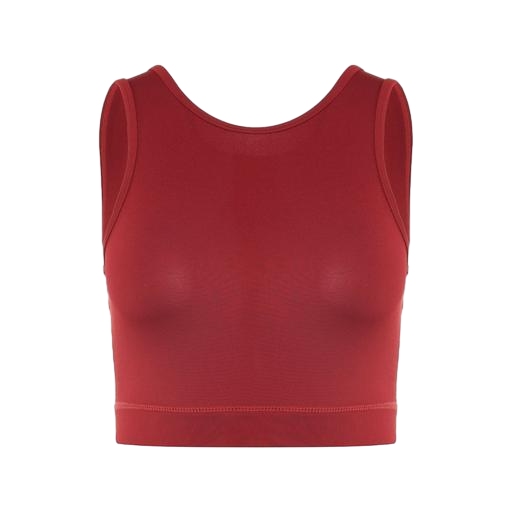
red body crop top, red fitted crop top, red sports bra, white background